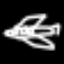
Label: airplane